Question: I'm trying to add page indicator in the bottom of my mobile web app
for example: if i'm in page 3 it should show me:

anyone know how to do it?
I found this: <URL>, but how can I make 10 dos it the same line?
Thank u,
Mor
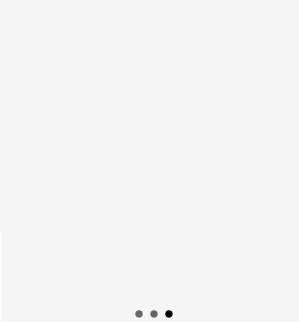
Answer: Although your question shows no signs of effort, it is interesting.
## Solution 1
### Static navigation bar:
Add navigation bar to div of each page. Add class 'activePage' to link matching the current page.
'''
<div data-role="footer" data-position="fixed">
<span class="ui-title"> <!-- to have the div centered in footer -->
<div id="navigator">
<a href="#p1" class="activeSlide">1</a>
<a href="#p2">2</a>
<a href="#p3">3</a>
</div>
</span>
</div>
'''
> <URL>
---
## Solution 2
### Dynamic navigation bar:
Here, you it uses the '.index()' of active page and it adds 'activePage' class to link mathcing the page's index using '.eq()'.
'''
$(document).on("pagebeforeshow", "[data-role=page]", function () {
var active = "#" + $.mobile.activePage[0].id;
var active_index = $(active).index();
$(".activePage").removeClass("activePage");
$("#navigator a", this).eq(active_index).addClass("activePage");
});
'''
> <URL>
---
### CSS
'''
#navigator {
width: 100%;
padding: 0;
height: 14px;
z-index: 999;
}
#navigator a {
display: inline-block;
width: 10px;
height: 10px;
text-indent: -999em;
background: #fff;
border-radius: 10px;
-moz-border-radius: 10px;
-webkit-border-radius: 10px;
box-shadow: 0 0 1px 1px #707173;
margin-right: 10px;
}
#navigator a {
background: #00ffff;
}
#navigator a.activePage {
background: #ff8000;
}
'''